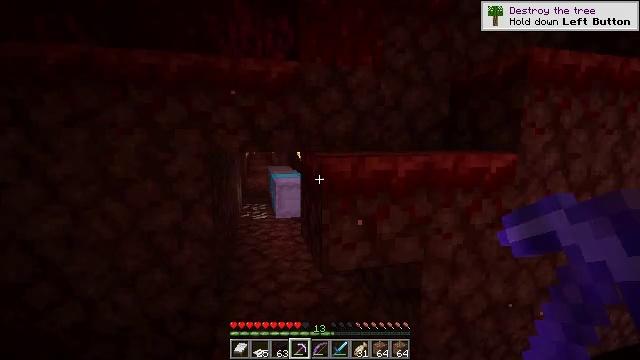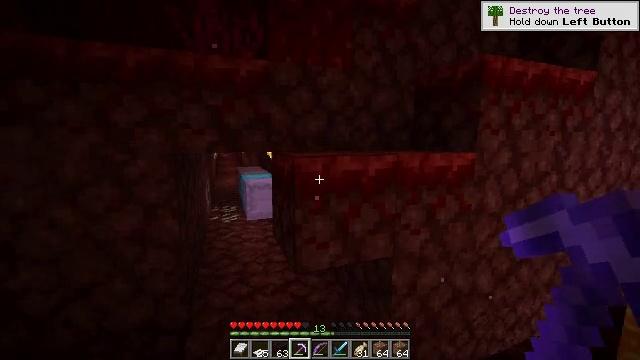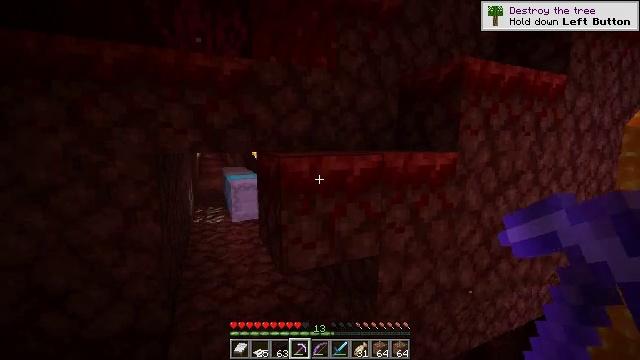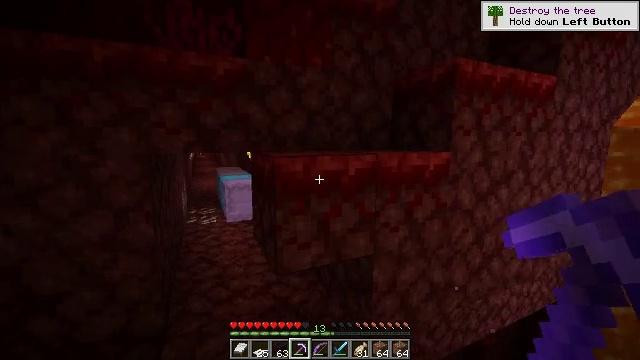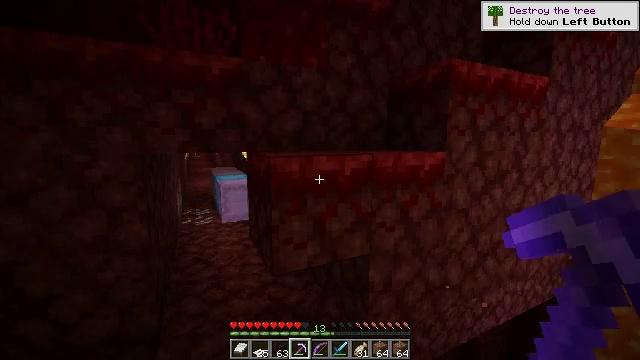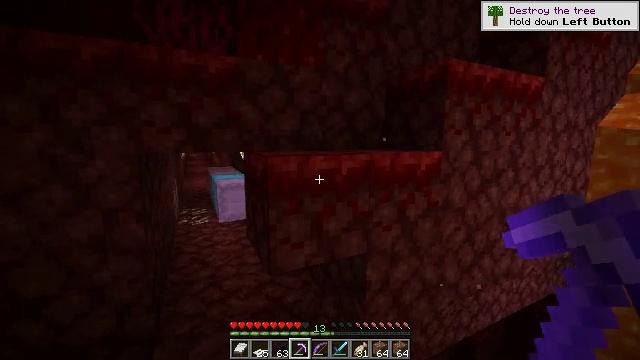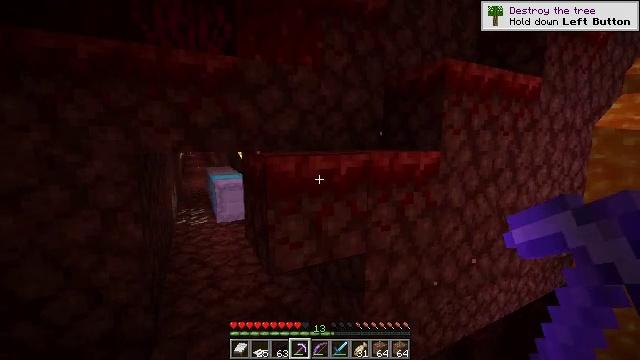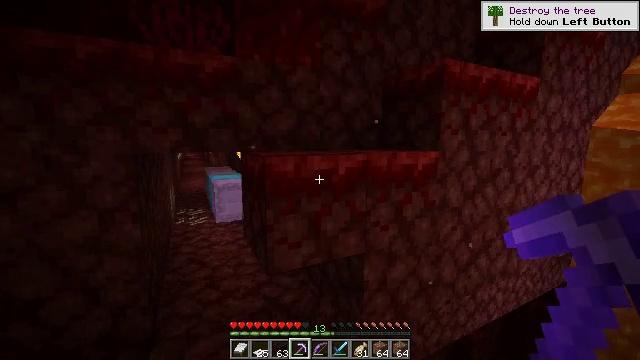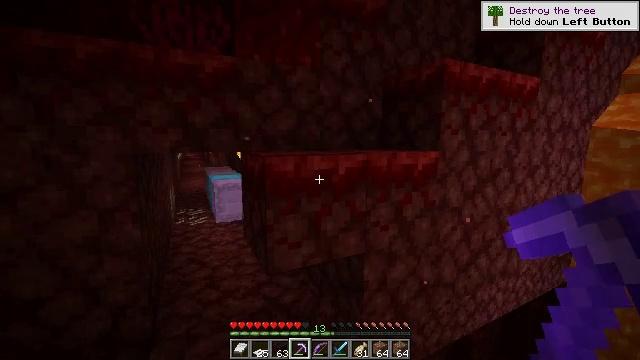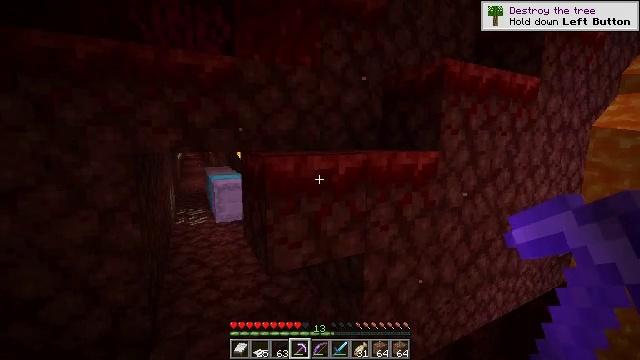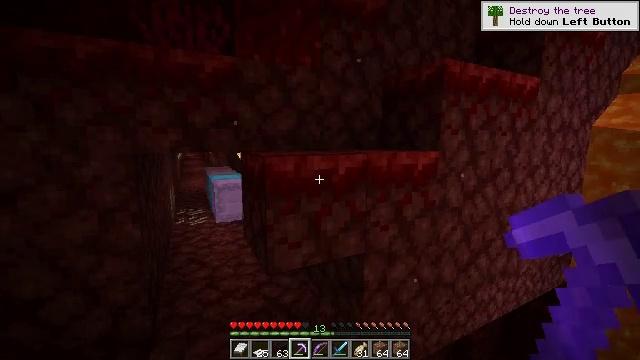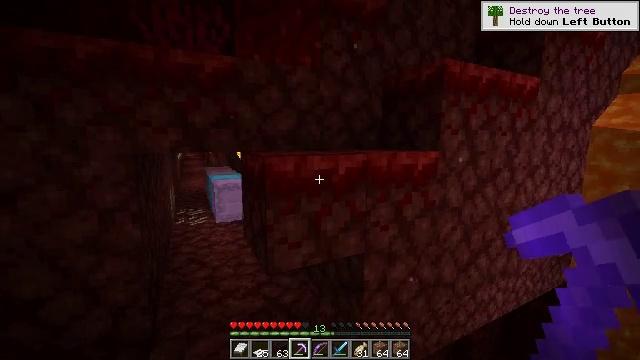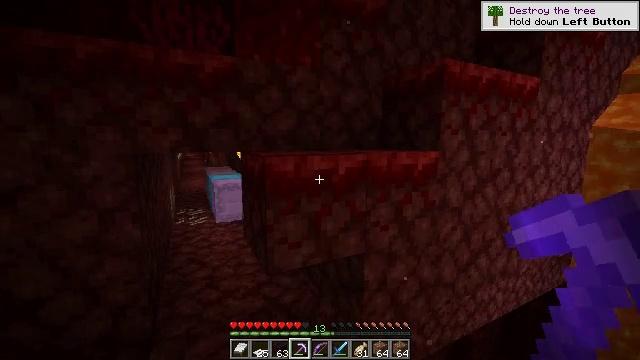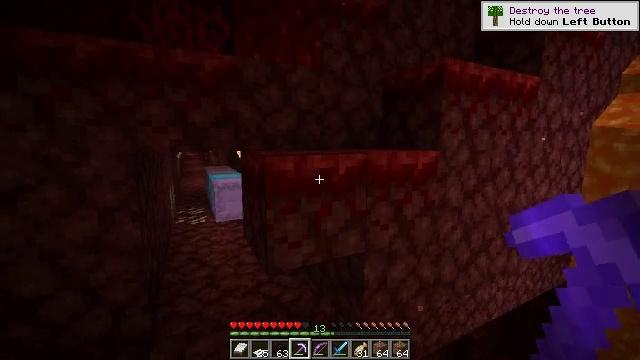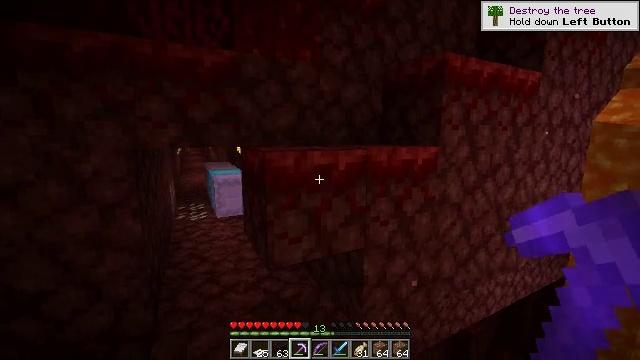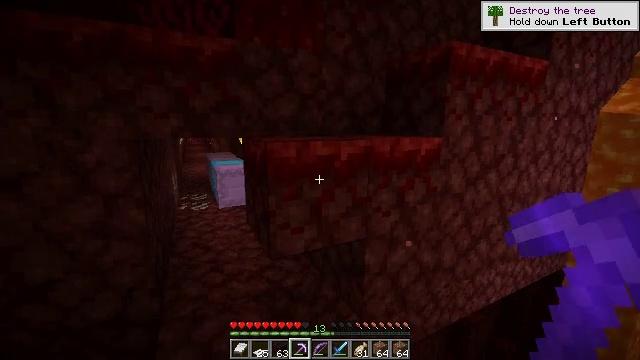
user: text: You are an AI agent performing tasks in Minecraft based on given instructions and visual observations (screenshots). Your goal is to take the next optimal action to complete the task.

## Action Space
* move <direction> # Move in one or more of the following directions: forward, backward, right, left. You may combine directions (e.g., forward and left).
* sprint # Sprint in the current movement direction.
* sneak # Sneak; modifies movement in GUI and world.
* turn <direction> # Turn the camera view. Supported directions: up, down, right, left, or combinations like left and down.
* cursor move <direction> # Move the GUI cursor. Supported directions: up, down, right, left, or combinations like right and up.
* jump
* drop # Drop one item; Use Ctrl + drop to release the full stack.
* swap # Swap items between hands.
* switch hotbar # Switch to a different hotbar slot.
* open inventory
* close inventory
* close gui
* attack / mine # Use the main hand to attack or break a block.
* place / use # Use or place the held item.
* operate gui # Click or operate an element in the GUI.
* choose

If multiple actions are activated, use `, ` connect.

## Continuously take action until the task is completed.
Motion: motion action
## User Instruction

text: Break crimson nylium for resources.
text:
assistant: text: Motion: turn right
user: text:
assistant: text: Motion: turn right
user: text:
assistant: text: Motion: turn right
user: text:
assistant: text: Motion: no_op
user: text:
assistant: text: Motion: no_op
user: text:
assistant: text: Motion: no_op
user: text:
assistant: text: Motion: no_op
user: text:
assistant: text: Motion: no_op
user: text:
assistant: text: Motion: no_op
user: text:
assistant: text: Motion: no_op
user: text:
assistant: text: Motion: no_op
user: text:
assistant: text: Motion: no_op
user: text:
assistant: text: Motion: no_op
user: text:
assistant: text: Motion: no_op
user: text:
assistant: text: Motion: turn down
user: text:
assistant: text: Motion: turn down
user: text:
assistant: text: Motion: turn down
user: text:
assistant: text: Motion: turn down
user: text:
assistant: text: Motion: turn down
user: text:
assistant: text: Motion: no_op
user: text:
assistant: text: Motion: no_op
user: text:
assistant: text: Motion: no_op
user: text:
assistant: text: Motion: no_op
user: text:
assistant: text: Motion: no_op
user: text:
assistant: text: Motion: no_op
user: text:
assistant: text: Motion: no_op
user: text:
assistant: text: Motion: no_op
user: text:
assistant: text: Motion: no_op
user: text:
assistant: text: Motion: turn left
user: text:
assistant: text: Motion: turn left